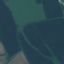
Land use / land cover class: AnnualCrop